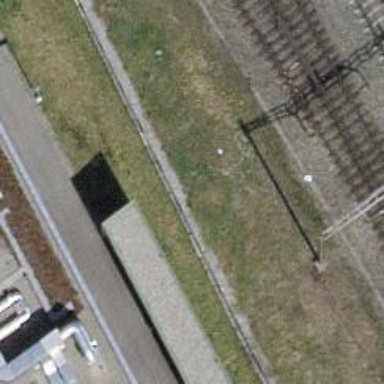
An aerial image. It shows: Single spur service track.